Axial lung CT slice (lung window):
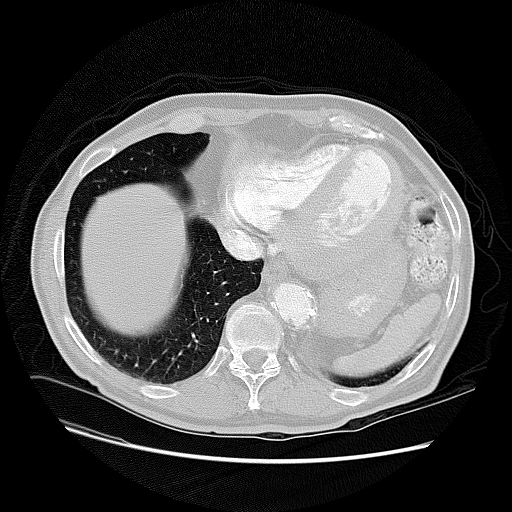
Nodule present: no